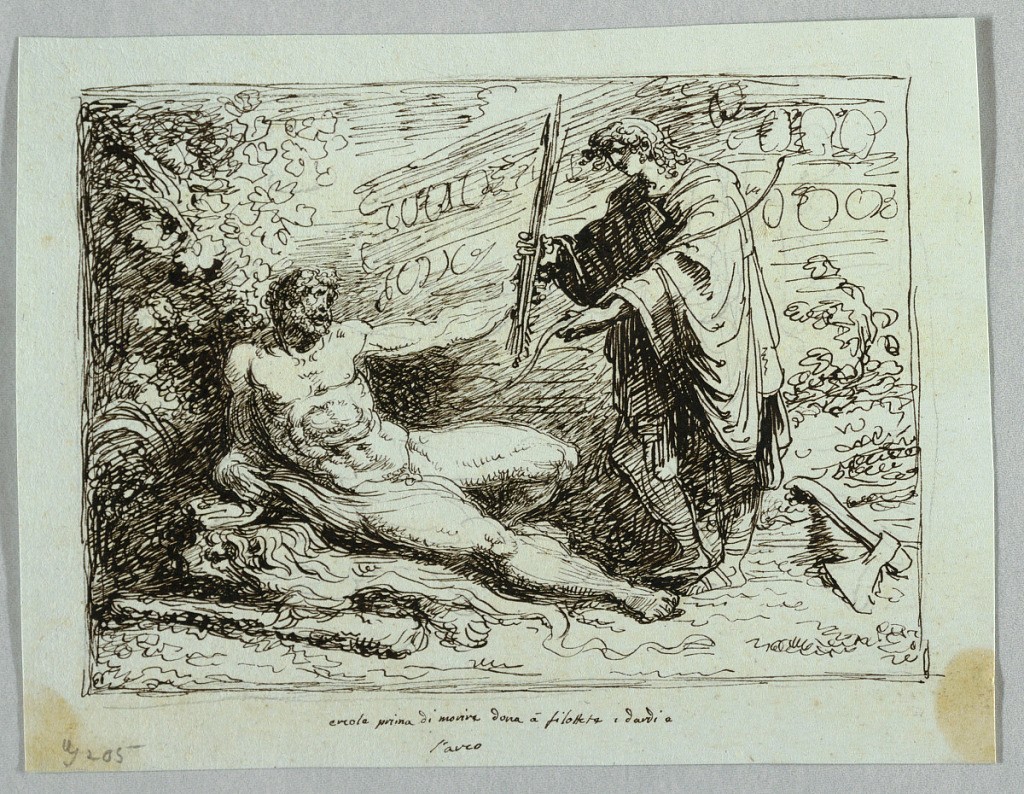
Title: Hercules adds Bow and Arrow to Philactetes
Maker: Felice Giani, Italian, 1758–1823
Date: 1813
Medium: Pen and brown ink, over traces of black chalk on light blue laid paper
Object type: Drawing
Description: Hercules lies at left. Philactetes receives arrows; he holds bow in left hand. Funeral pile is in background.